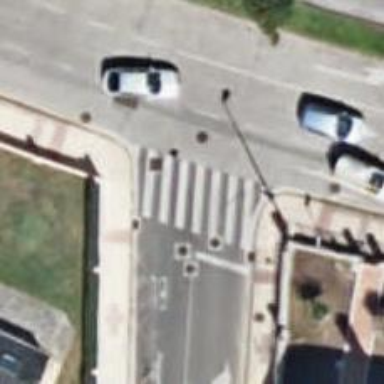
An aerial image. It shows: Uncontrolled crossing on the road.